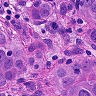
Metastatic tissue present: yes